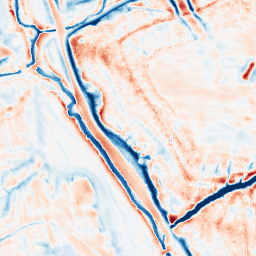
Category: edge_preserving
Decomposition family: bilateral
Decomposition parameters: d: 21
sigma_color: 25
sigma_space: 75
Upsampling method: fft_zeropad
Upsampling parameters: scale: 4
Upsampling scale: 4